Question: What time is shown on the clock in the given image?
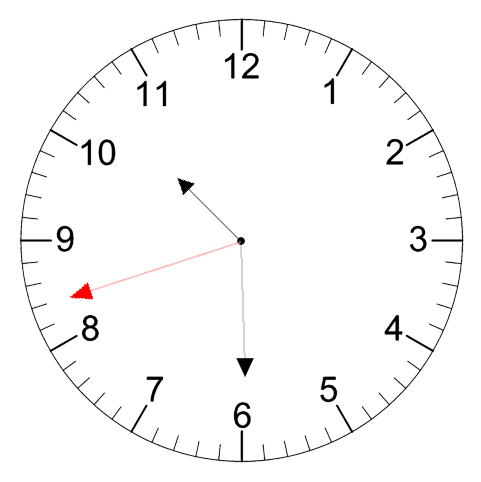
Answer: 10:29:42